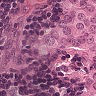
Metastatic tissue present: yes